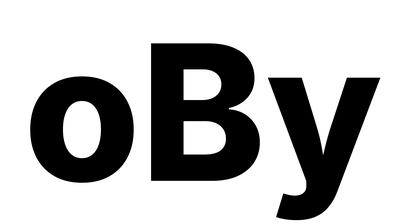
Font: Inter_ExtraBold